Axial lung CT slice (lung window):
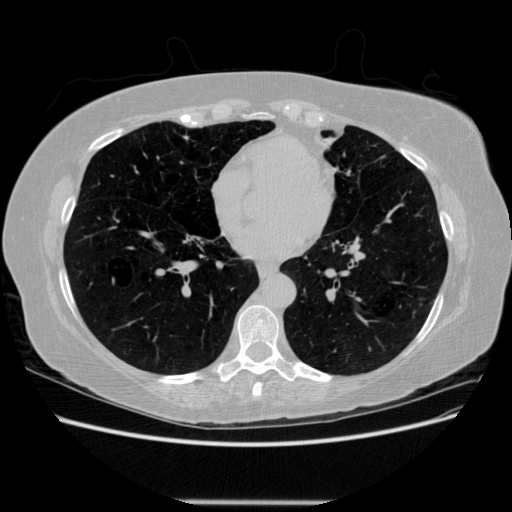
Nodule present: no